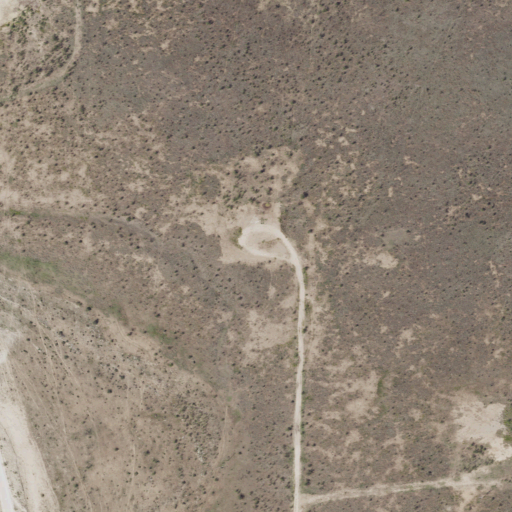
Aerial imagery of valley in Texas named Lewis Draw containing shrub, woody wetlands, low intensity development, open development, herbaceous wetlands, and high intensity development